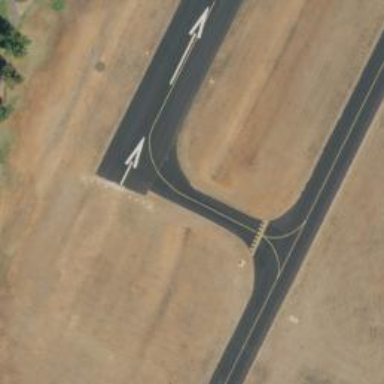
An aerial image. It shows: View of taxiway at the airport.